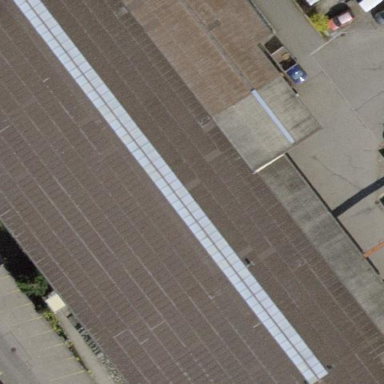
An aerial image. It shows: Commercial building.